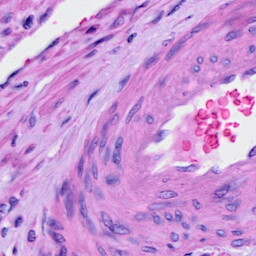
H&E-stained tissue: Cervix